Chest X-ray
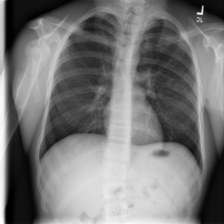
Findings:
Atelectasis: negative
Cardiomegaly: negative
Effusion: negative
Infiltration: negative
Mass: negative
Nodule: negative
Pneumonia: negative
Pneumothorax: negative
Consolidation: negative
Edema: negative
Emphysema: negative
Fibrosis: negative
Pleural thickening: negative
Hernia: negative